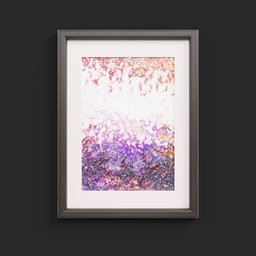
Label: decoration